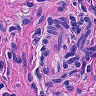
Metastatic tissue present: yes